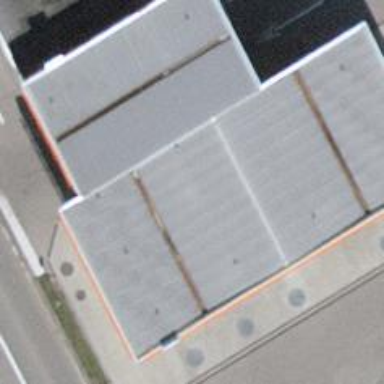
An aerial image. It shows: Fuel station.